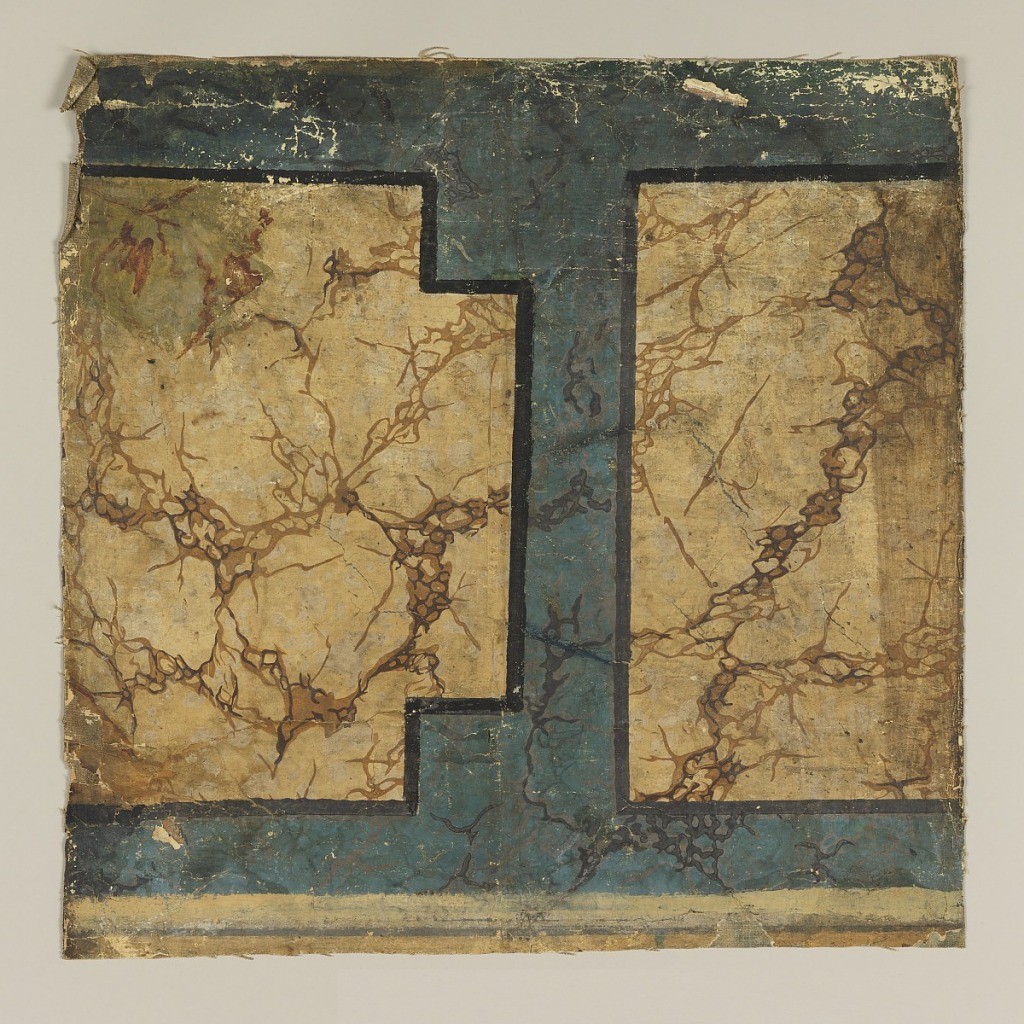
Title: Dado
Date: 1800–1825
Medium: Block-printed on handmade paper
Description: Paper with printed imitation marble in tan and brown on light tan, imitating dado panel with black outline, blue imitation marble framing panel.